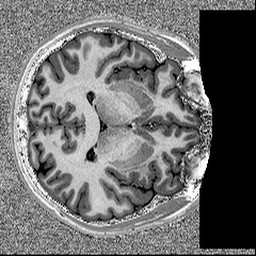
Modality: MP2RAGE
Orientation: axial
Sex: male